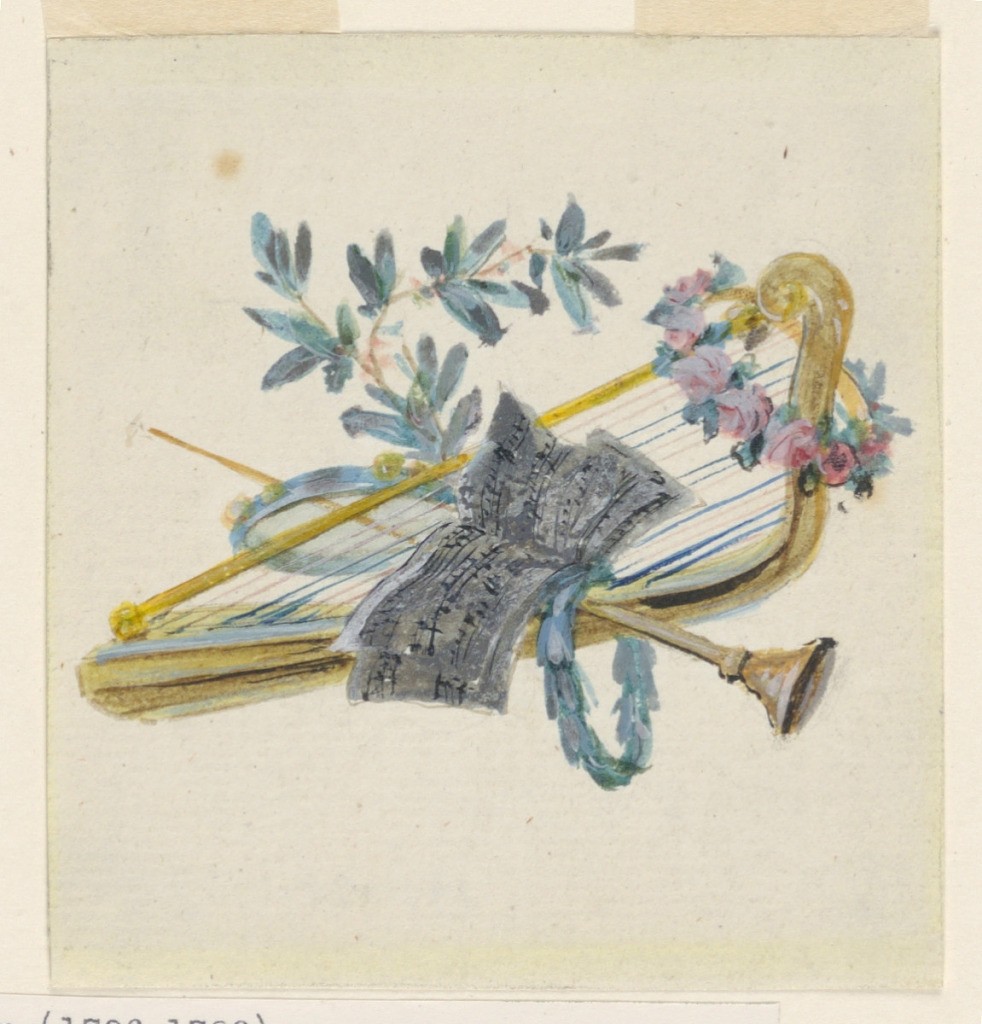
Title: Trophies with Historical Attributes
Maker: Pierre Ranson, French, 1736–1786
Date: ca. 1780
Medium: Black chalk, pen, ink, watercolor, paper
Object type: Drawing
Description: A harp, a trumpet, a tambour, a sheet of music are included.